Question: I am using mediaCapture to capture video and after that showing the video before uploading it.Iam using video tag to show the video before uploading .my issue is that the video is not showing in full screen. I gave the height and width of the video tag to 100% even then its showing small.Is there any way to solve the issue.

'''
var videoplayer = document.getElementById("capturedVideo");
videoplayer.src = URL.createObjectURL(storageFile, { oneTimeOnly: true });videoplayer.controls = true;
'''
'''
<video id="capturedVideo" class="capturedVideo" autoplay="autoplay"></video>
'''
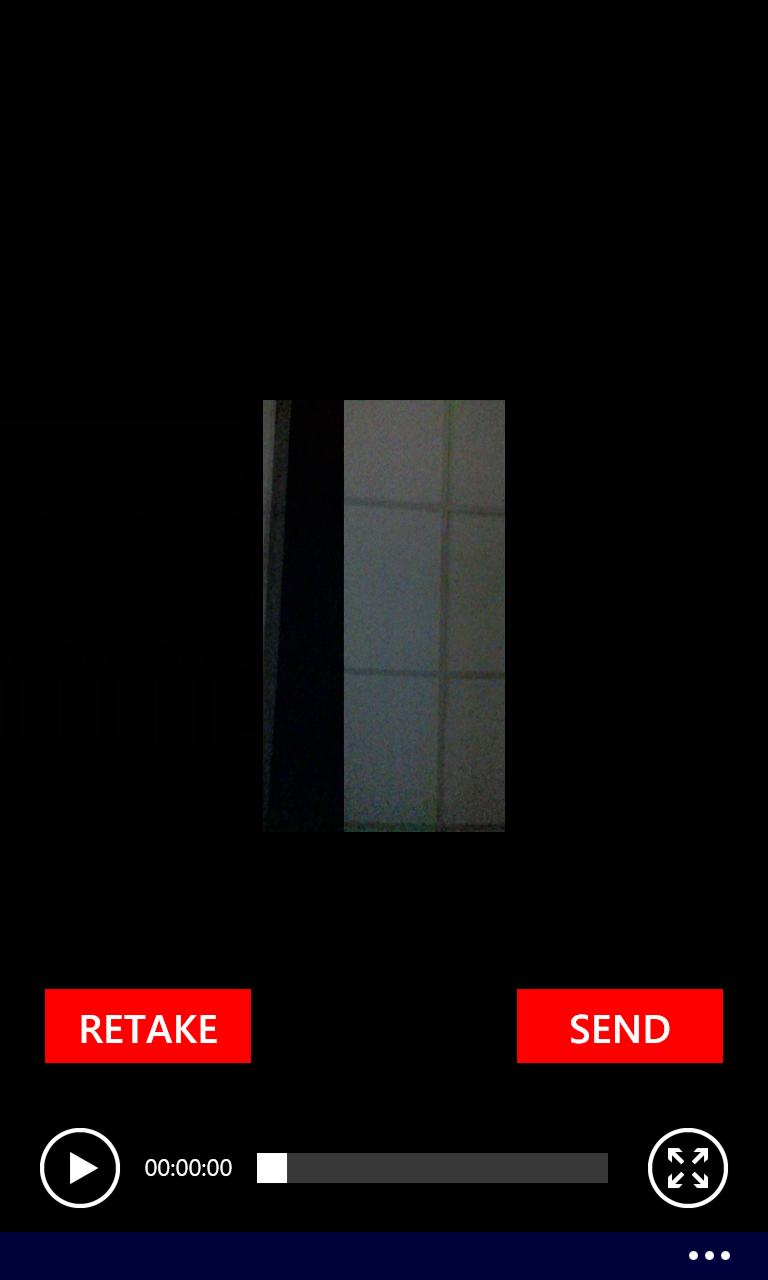
Answer: I solved the issue by setting msZoom propert to true.
eg:videoplayer.msZoom = true;
<URL>